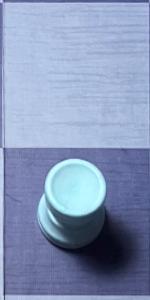
Label: Rook_White